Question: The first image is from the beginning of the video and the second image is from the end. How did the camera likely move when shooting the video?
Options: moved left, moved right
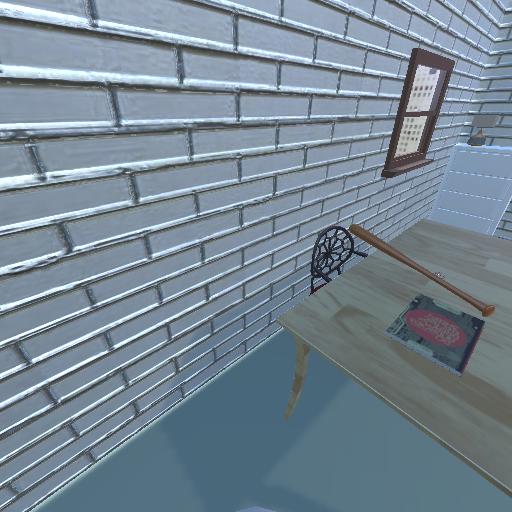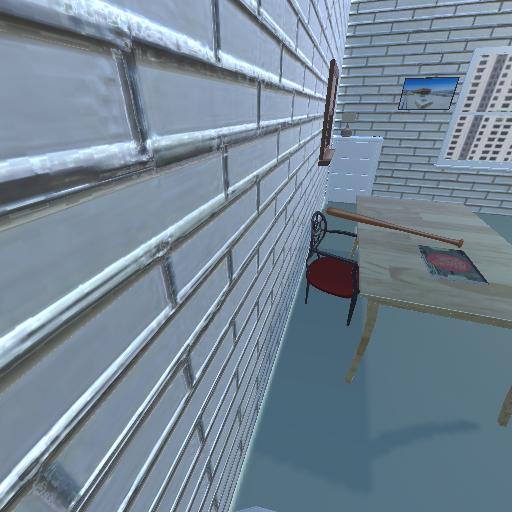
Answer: moved left